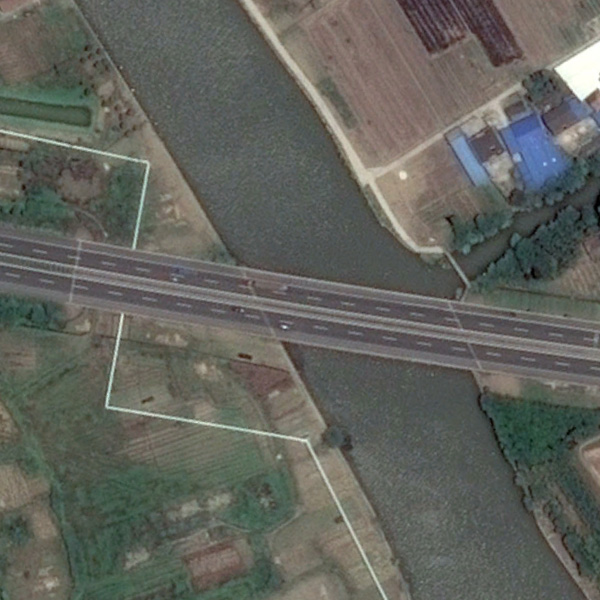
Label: Bridge